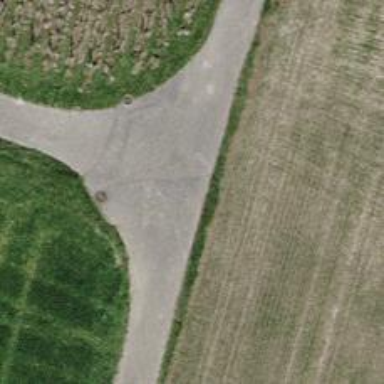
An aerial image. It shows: Paved track with grade1 quality. It is used for agricultural purposes.